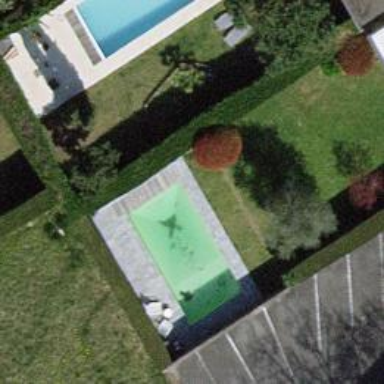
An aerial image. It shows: Swimming pool located in leisure land.